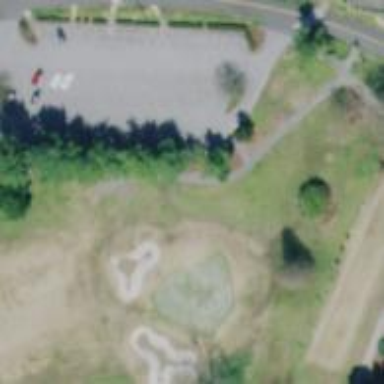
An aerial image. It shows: Path for golf carts.